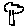
Label: tree